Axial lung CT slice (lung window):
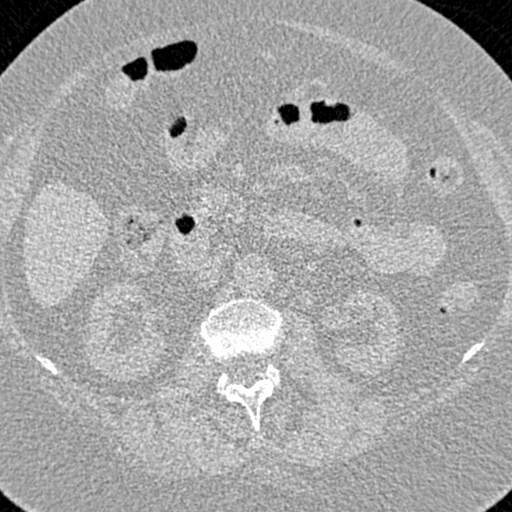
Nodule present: no